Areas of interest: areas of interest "Soccer Field"
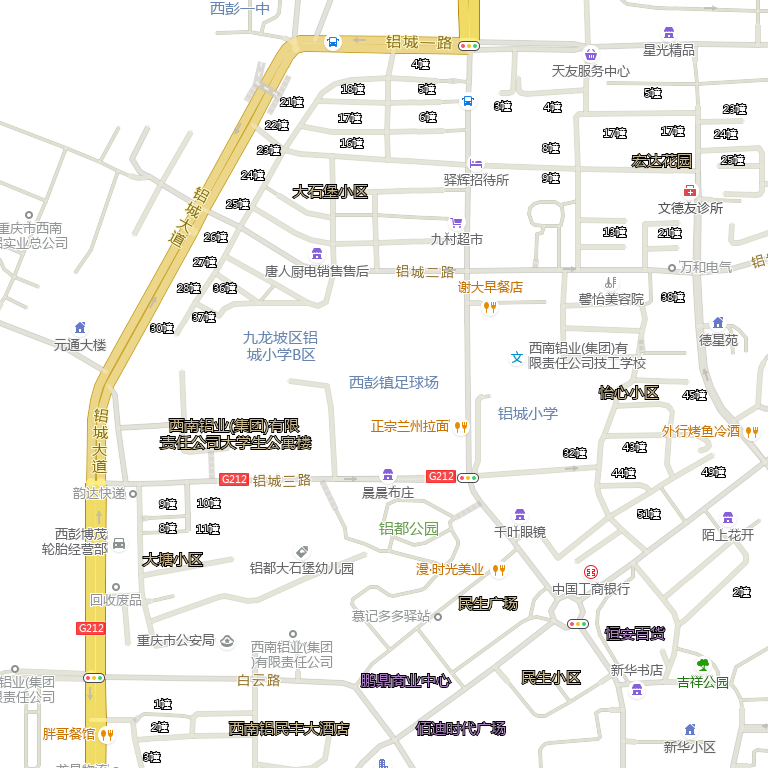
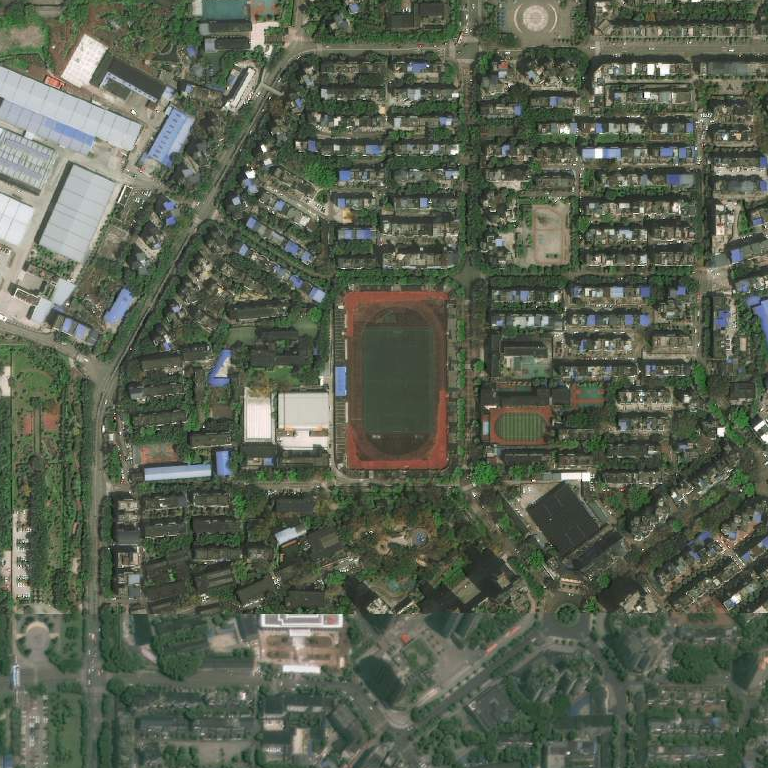